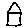
Label: house